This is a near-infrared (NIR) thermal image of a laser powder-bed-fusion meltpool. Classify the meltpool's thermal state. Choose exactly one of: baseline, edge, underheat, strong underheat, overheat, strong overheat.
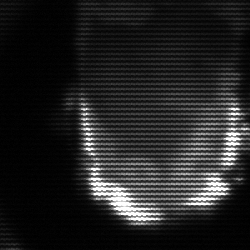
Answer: baseline